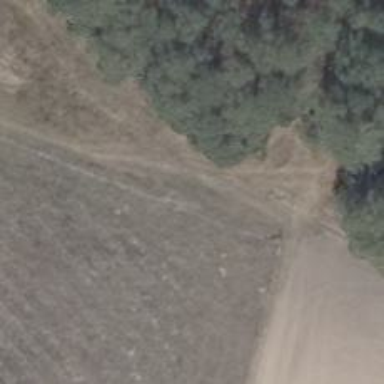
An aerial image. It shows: Hunting stand.